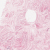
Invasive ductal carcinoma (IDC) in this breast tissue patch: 0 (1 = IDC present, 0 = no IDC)